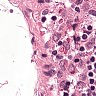
Metastatic tissue present: no